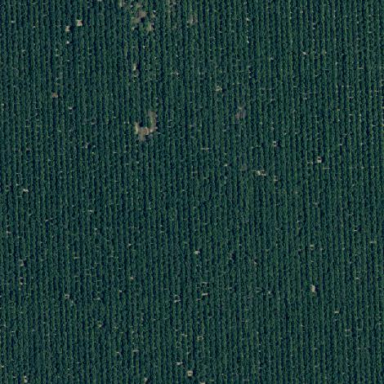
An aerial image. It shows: Almond orchard with rows of almond trees.